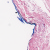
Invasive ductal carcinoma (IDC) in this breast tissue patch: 0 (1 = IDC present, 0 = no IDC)